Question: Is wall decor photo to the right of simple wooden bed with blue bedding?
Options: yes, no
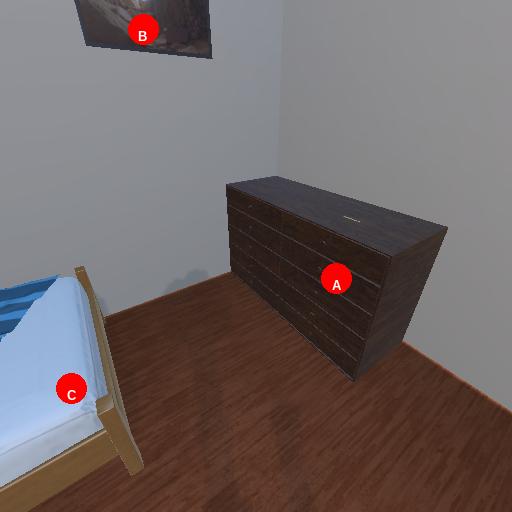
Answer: yes